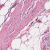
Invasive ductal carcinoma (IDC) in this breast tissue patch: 0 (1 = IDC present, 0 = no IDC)